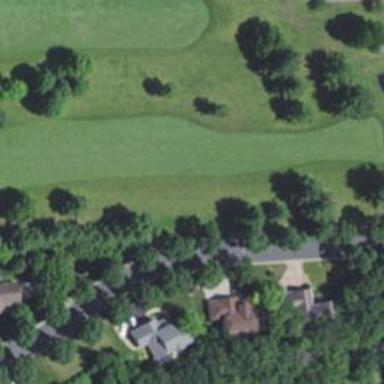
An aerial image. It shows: View of golf hole.